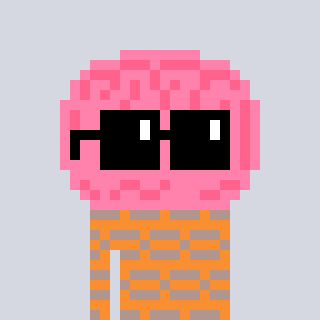
a pixel art character with square black sunglasses, a brain-shaped head and a orange-colored body on a cool background